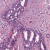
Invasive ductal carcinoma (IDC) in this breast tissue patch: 1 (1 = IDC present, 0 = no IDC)